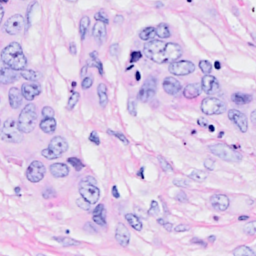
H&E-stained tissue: Breast